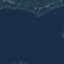
Label: SeaLake